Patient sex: M
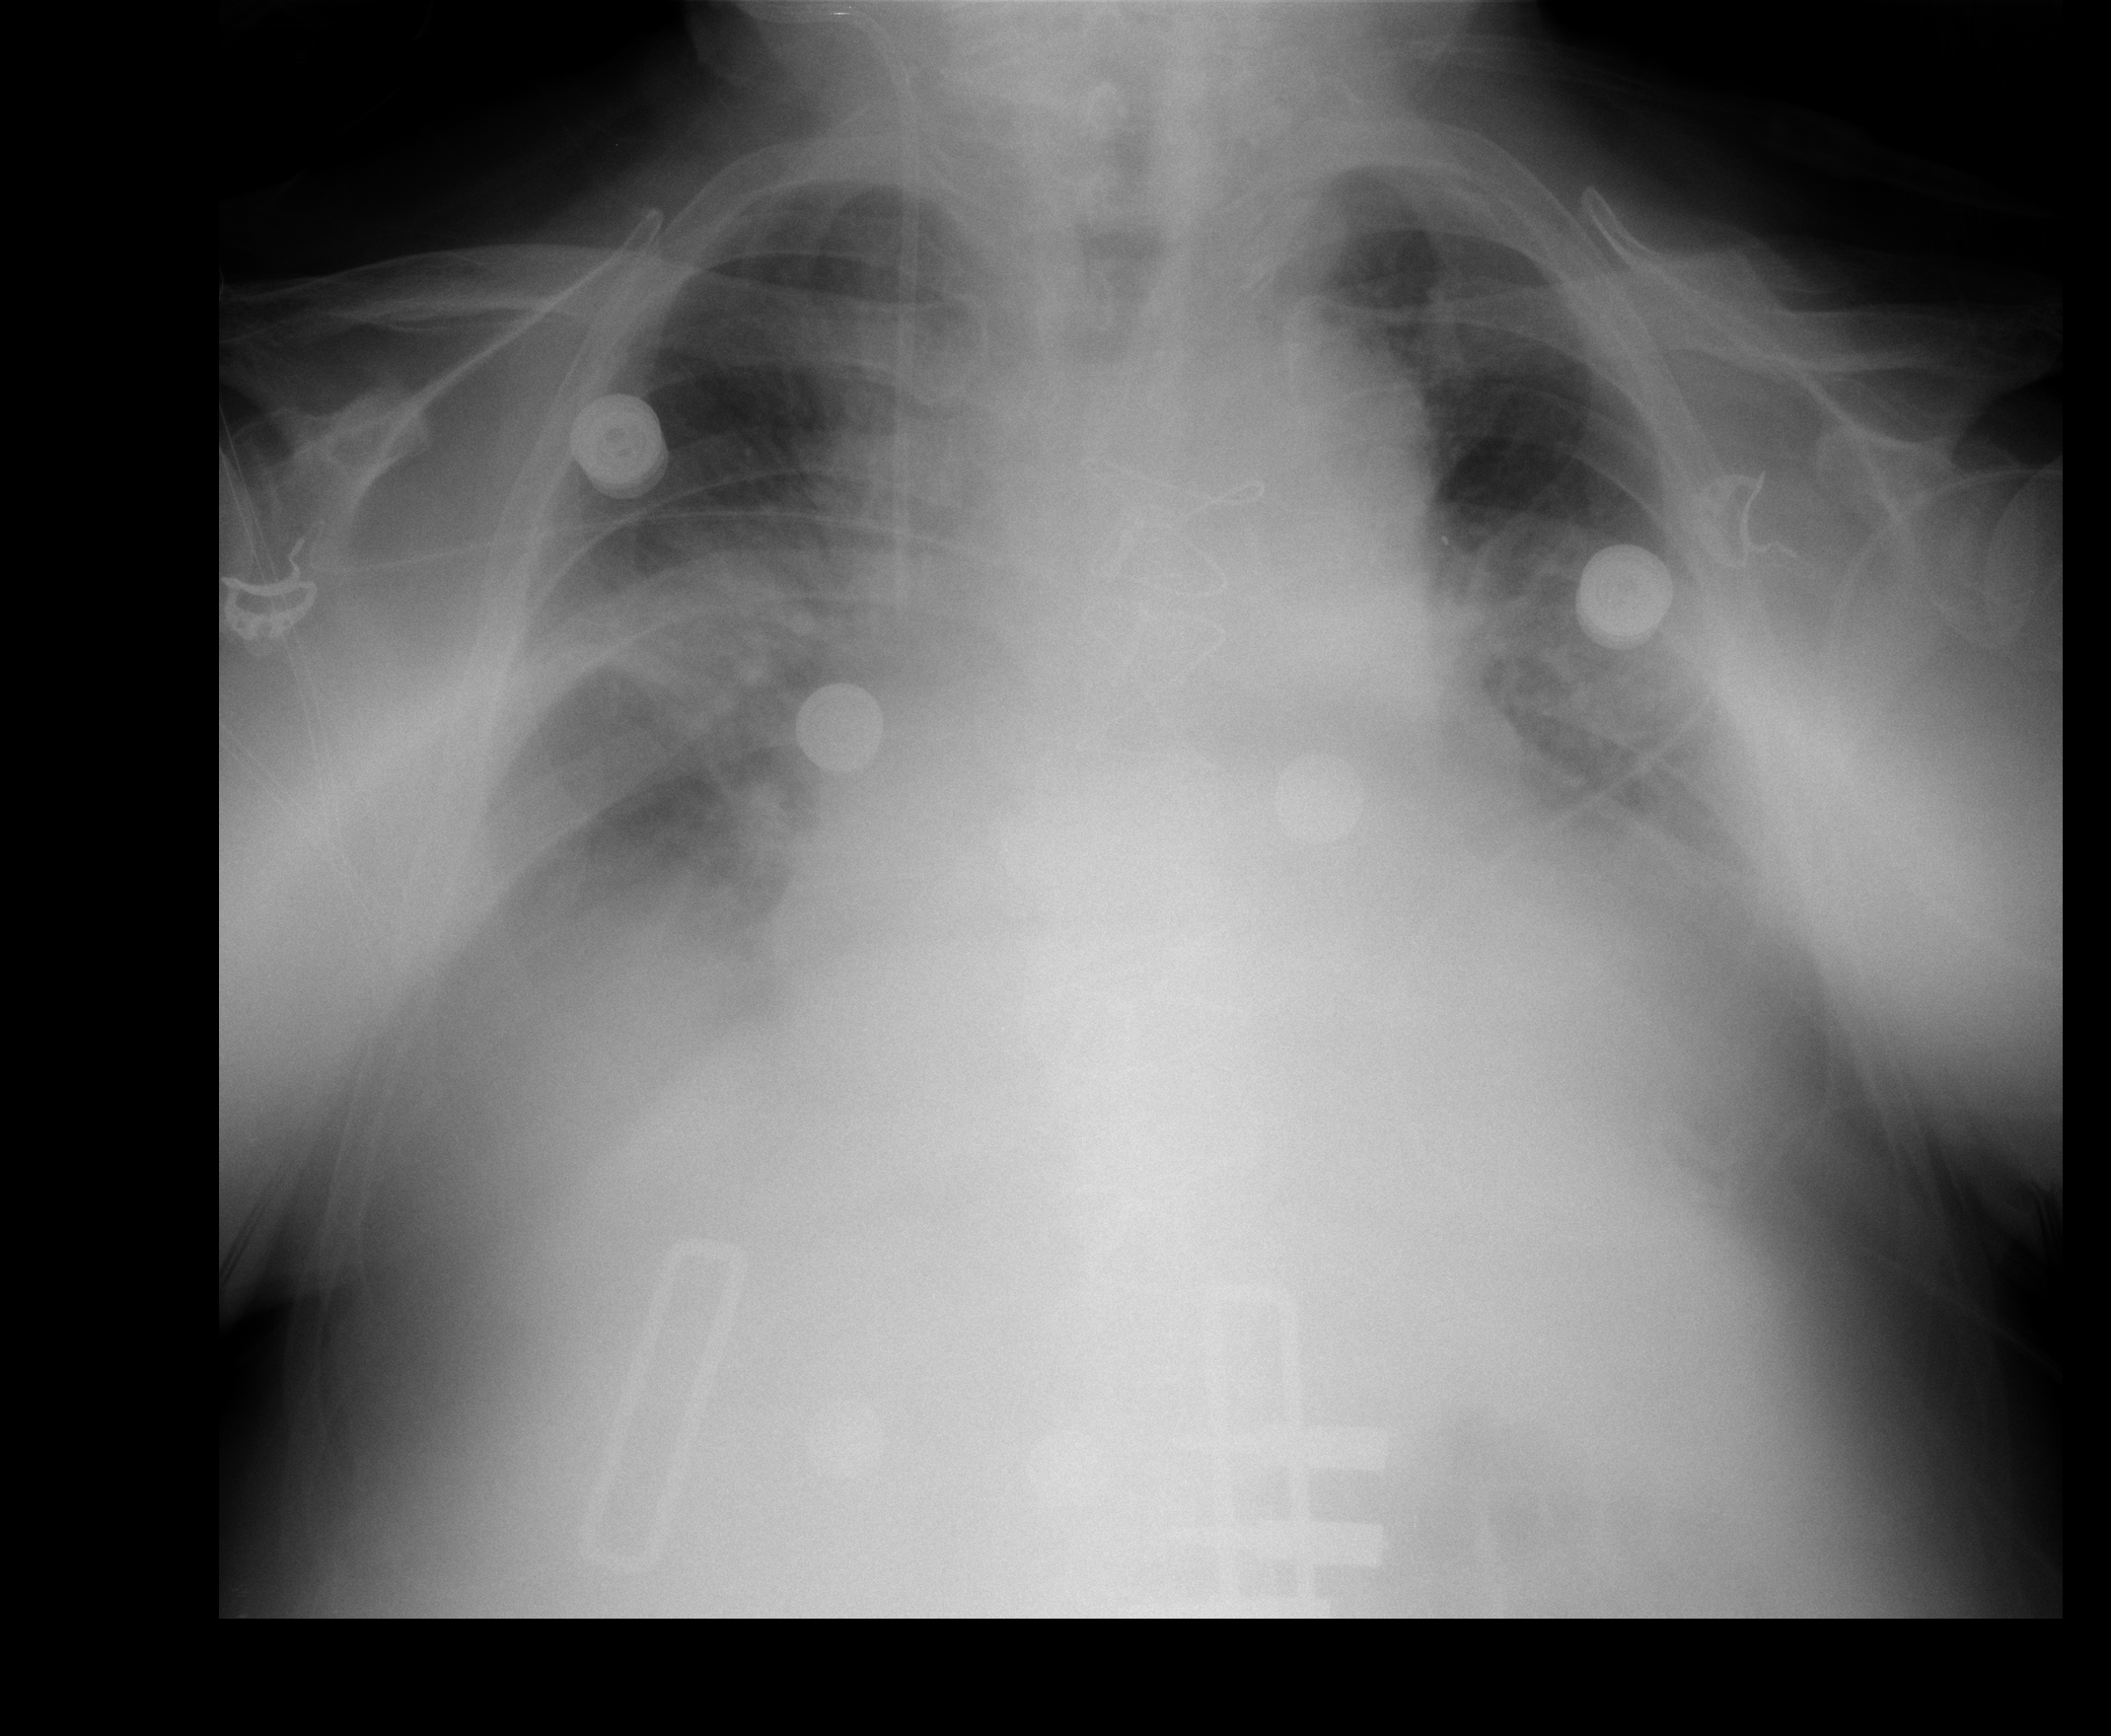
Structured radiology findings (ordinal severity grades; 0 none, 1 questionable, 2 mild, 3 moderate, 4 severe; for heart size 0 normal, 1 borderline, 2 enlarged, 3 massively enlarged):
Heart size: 3
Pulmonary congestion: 2
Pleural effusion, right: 3
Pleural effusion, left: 2
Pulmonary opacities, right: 0
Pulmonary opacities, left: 0
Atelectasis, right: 2
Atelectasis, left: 2